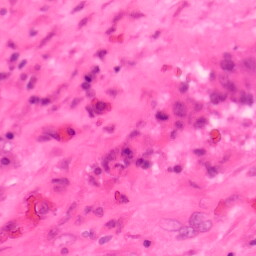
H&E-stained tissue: Colon